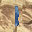
Label: 1